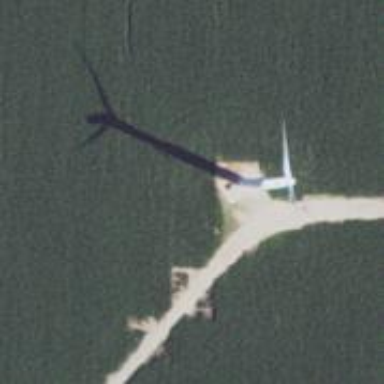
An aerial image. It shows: Wind generator powered by wind turbine.